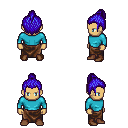
a pixel art fantasy rpg character, male body template, human, tanned skin, teal long-sleeve shirt, robe skirt, blue short topknot hairstyle, brown shoes, four views (front, back, left, right), 2x2 character sprite sheet, small pixel art, hard edges, no anti-aliasing